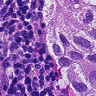
Metastatic tissue present: yes